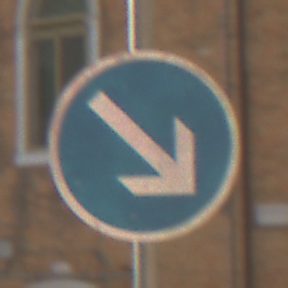
Verkehrszeichen: VorgeschriebeneVorbeifahrtRechts
Umgebung: Outdoor, Urban
Tageszeit: MorningAfternoon
Wetter: Clear
Licht: Natural
Jahreszeit: NotSpecified
Kontrast: HighContrast